Question: I am Using PhonegapBuild Not eclipse for build my application.
We are not using any custom plugin. I read the post about plugin but i think it's for custom plugin so i didn't change anything in XML and it gives me error "'plugin unsupported: splashscreen'" So can any one help me how to get rid of it.
In Config.xml splash plugin line is same as mentioned in docs and it's as below
For Android:
'''
<gap:plugin name="SplashScreen" value="org.apache.cordova.SplashScreen"/>
'''
For IOS:
'''
<gap:plugin name="SplashScreen" value="CDVSplashScreen" />
'''
Please help me..
Screenshot is below

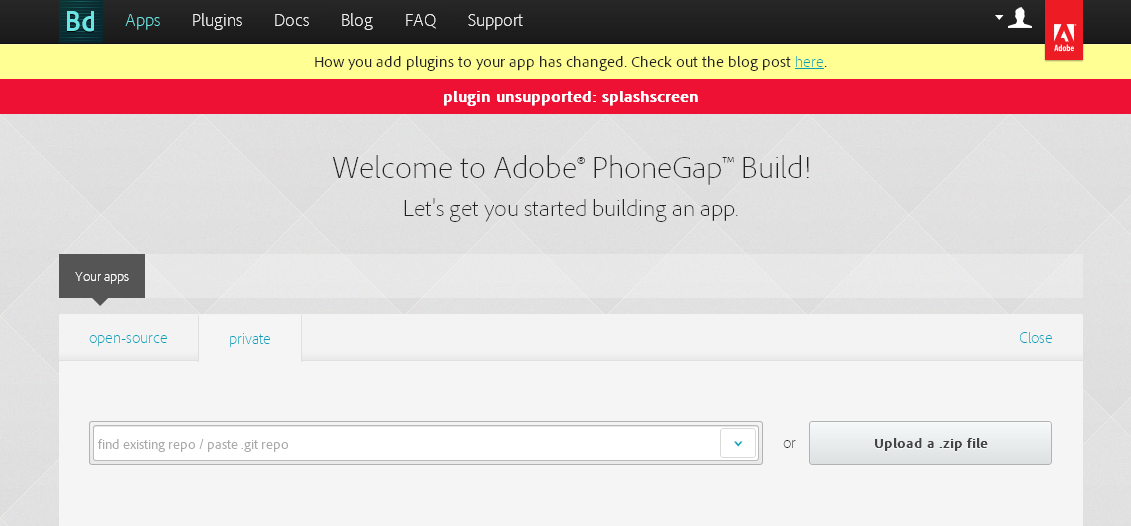
Answer: I removed all plugin from my config.xml for Android as well IOS also.Then i successfully upload my Zip file for Build and its Build and Working Fine in Device..